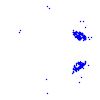
Particle: pion